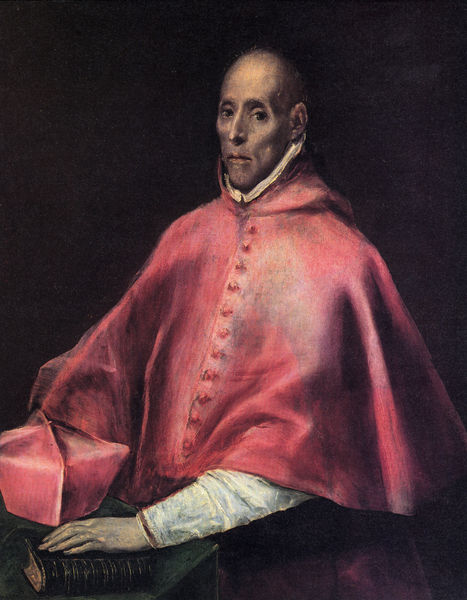
Titel: Bildnis des Kardinals Juan de Tavera
Künstler: El Greco
Standort: Toledo
Institution: Hospital Tavera
Schlagwörter: dunkel, gemälde, hand, kopf, mann, schatten, umhang, weiß, grün, sitzen, braun, finger, hell, hintergrund, hut, kleider, licht, mund, nase, ohr, profil, schwarz, stirn, tisch, blick, rot, bart, hemd, kappe, mütze, regal, arm, augen, bibel, falten, gesicht, kleidung, kragen, mensch, spitze, stehen, ärmel, bildnis, portrait, porträt, kirche, schlank, auge, geistlicher, gewand, gold, kutte, mantel, sitzend, person, brustbild, bruststück, kinn, knopf, lippen, ohren, helldunkel, kopfbedeckung, spanien, düster, lila, kahl, bischof, papst, falte, ernst, streng, glanz, glatze, faltig, robe, faltenwurf, stofflichkeit, wange, knöpfe, knopfleiste, geschlossen, hoch, dürr, hager, buch, glaube, religion, kardinal, gebet, einband, talar, halbprofil, rasiert, portät, halbporträt, leder, priester, hamd, geknöpft, cape, el greco, lichtschein, schwur, purpur, fahl, beichte, kapuze, hohl, proportionen, proportion, eid, protrait, pellerine, würdenträger, albe, pluviale, bischoff, kardinalshut, birett, brustbildnis, krgen, autorität, unangenehm, bischhof, kahlköpfig, gugel, unsympathisch, spitzenstiff, pfaffenhut, pfaffenkapperl